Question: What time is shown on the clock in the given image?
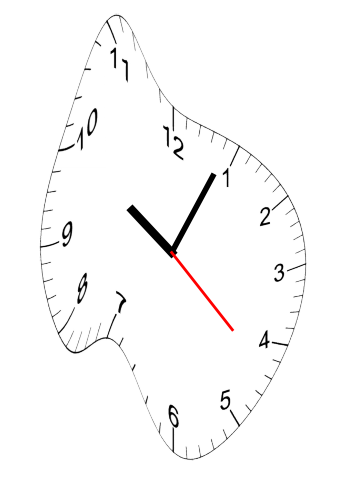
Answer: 10:04:22